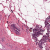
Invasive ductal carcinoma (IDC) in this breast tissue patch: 0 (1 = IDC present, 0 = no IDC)